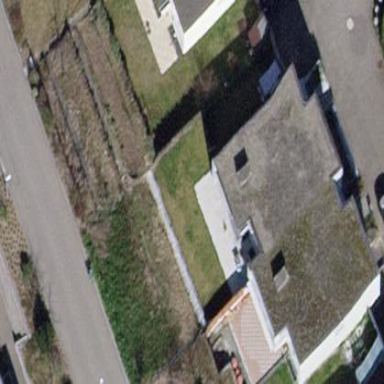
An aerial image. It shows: Residential building.